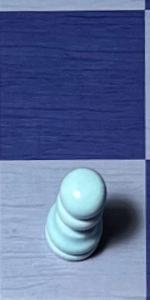
Label: Pawn_White